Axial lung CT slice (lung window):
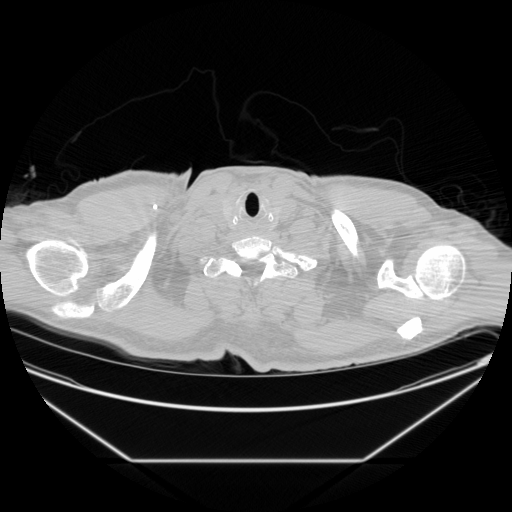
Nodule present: no